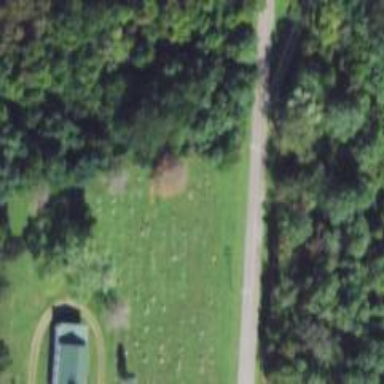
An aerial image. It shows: Cemetery.